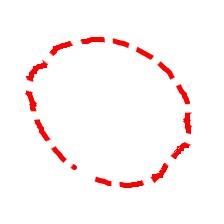
Shape: circle